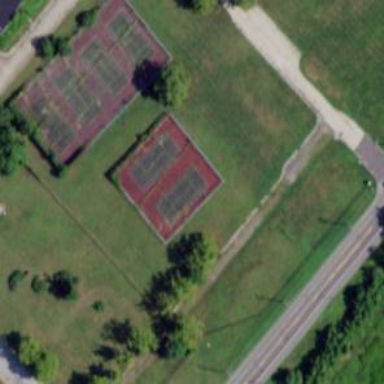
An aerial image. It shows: Tennis court in leisure pitch.